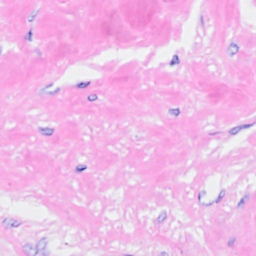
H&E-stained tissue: Breast